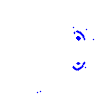
Particle: electron